Question: Is there an easy way to put a paper-fab on the seam of a core-toolbar with the content below it, in a core-header-panel? The core-header-panel is using waterfall-tall and therefore can change height.
The idea is to make it look like the pink button, as well as make the pink button always track the edge.

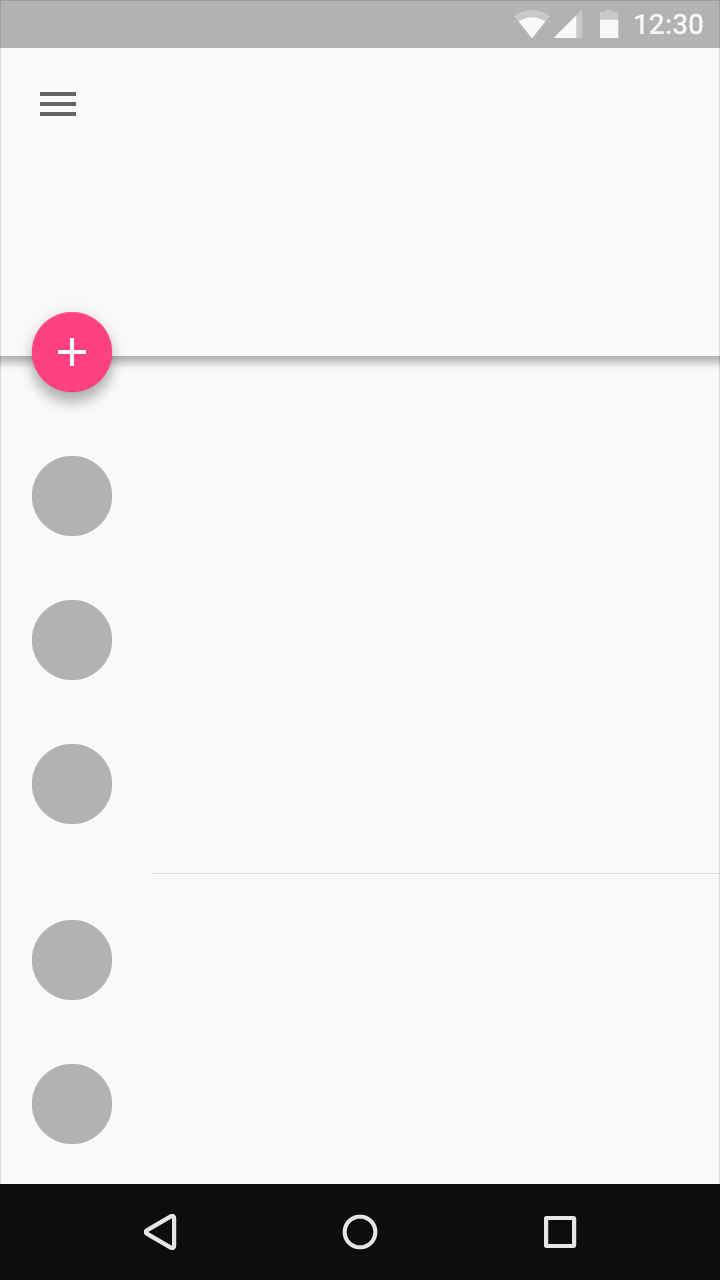
Answer: If the toolbar is tall, but it then shrinks because the user scrolls down the list, I assume the fab has to move with it. The best way I could find contains the 2 possible heights of the toolbar hardcoded, as well as the transition the toolbar uses.
'''
#core_toolbar {
color: rgb(255, 255, 255);
font-size: 1.2rem;
font-weight: 400;
background-color: rgb(33, 150, 243);
#create_button {
position: absolute;
top: calc(64px - 28px);
right: 24px;
z-index: 1;
transition: top 0.18s ease-in;
}
}
#core_toolbar.tall {
#create_button {
position: absolute;
top: calc(192px - 28px);
right: 24px;
z-index: 1;
transition: top 0.18s ease-in;
}
}
'''
Nothing special about the html:
'''
<core-header-panel mode="waterfall-tall" id="core_header_panel">
<core-toolbar id="core_toolbar" class="animate tall">
<div></div>
<paper-fab id="create_button" icon="add"></paper-fab>
</core-toolbar>
<section></section>
</core-header-panel>
'''